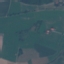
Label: Pasture